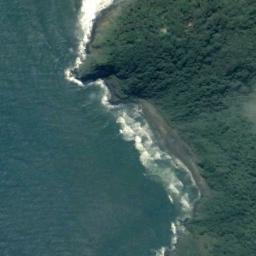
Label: beach